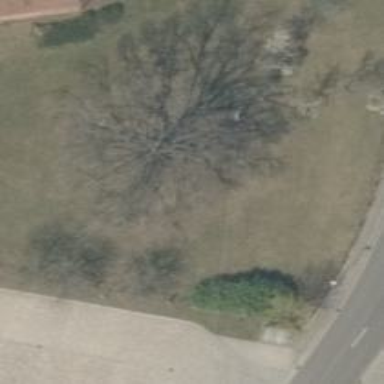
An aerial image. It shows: Natural monument tree with broadleaved deciduous leaves.